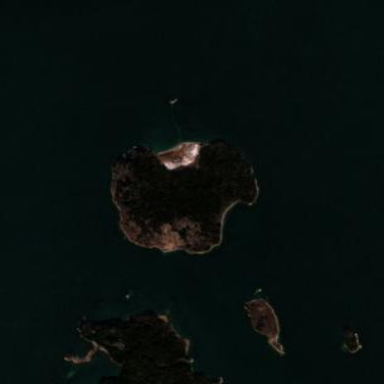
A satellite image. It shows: Island with natural coastline.